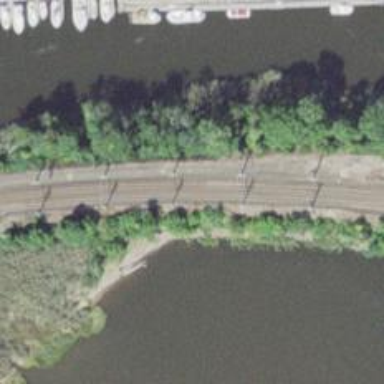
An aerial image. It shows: Railway with continuous electrified contact line.